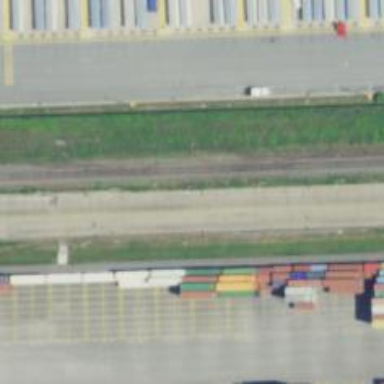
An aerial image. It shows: Railway siding with rails.